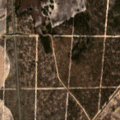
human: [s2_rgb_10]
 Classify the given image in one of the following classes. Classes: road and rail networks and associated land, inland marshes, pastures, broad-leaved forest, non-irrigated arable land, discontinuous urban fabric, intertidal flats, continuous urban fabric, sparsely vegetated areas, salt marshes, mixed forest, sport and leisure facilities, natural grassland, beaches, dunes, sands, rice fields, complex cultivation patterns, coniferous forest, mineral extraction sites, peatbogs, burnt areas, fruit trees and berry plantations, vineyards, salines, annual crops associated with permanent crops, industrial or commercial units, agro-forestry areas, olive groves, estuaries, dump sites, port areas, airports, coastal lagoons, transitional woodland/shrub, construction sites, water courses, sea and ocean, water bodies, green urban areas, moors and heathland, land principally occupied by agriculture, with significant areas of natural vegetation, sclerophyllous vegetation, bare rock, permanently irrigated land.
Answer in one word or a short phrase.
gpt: non-irrigated arable land, permanently irrigated land, agro-forestry areas, coniferous forest, transitional woodland/shrub